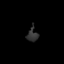
Tissue: lung
Cell type: Epithelial cells
Senescence score: 0.6343
Nuclear area (px): 144
Mean DAPI intensity: 47.889